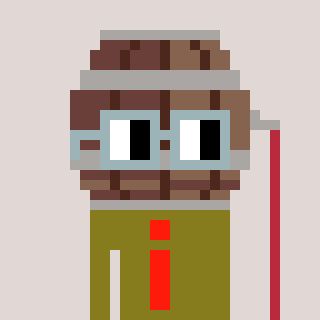
a pixel art character with square dark gray glasses, a wine barrel-shaped head and a gunk-colored body on a warm background